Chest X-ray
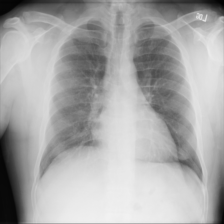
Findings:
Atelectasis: negative
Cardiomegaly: negative
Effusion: negative
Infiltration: negative
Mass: negative
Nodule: negative
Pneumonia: negative
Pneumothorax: negative
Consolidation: negative
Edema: negative
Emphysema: negative
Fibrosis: negative
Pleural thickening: negative
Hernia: negative